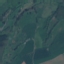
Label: Pasture